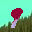
Label: 9